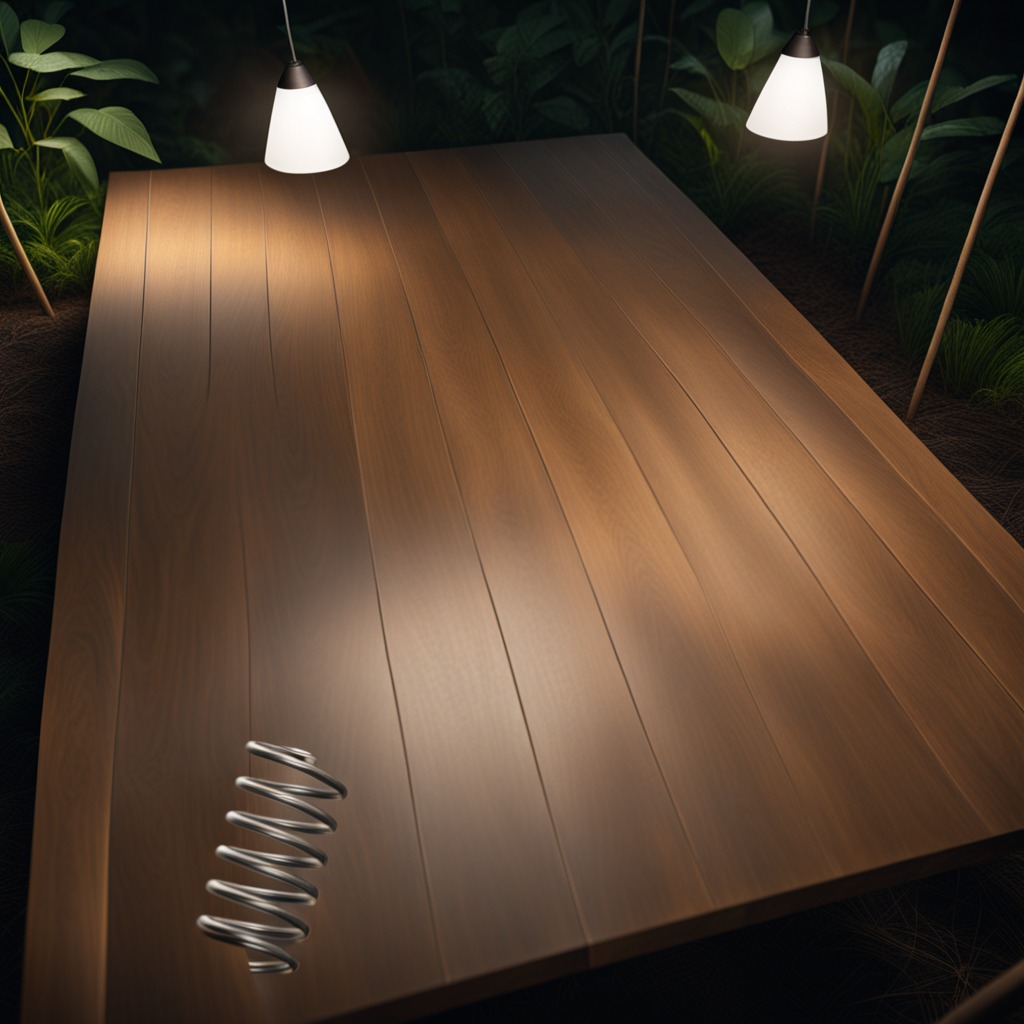
A coiled metal spring is lying on a wooden table inside a jungle field workshop tent at night.